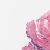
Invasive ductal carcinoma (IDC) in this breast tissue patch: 0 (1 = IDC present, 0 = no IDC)